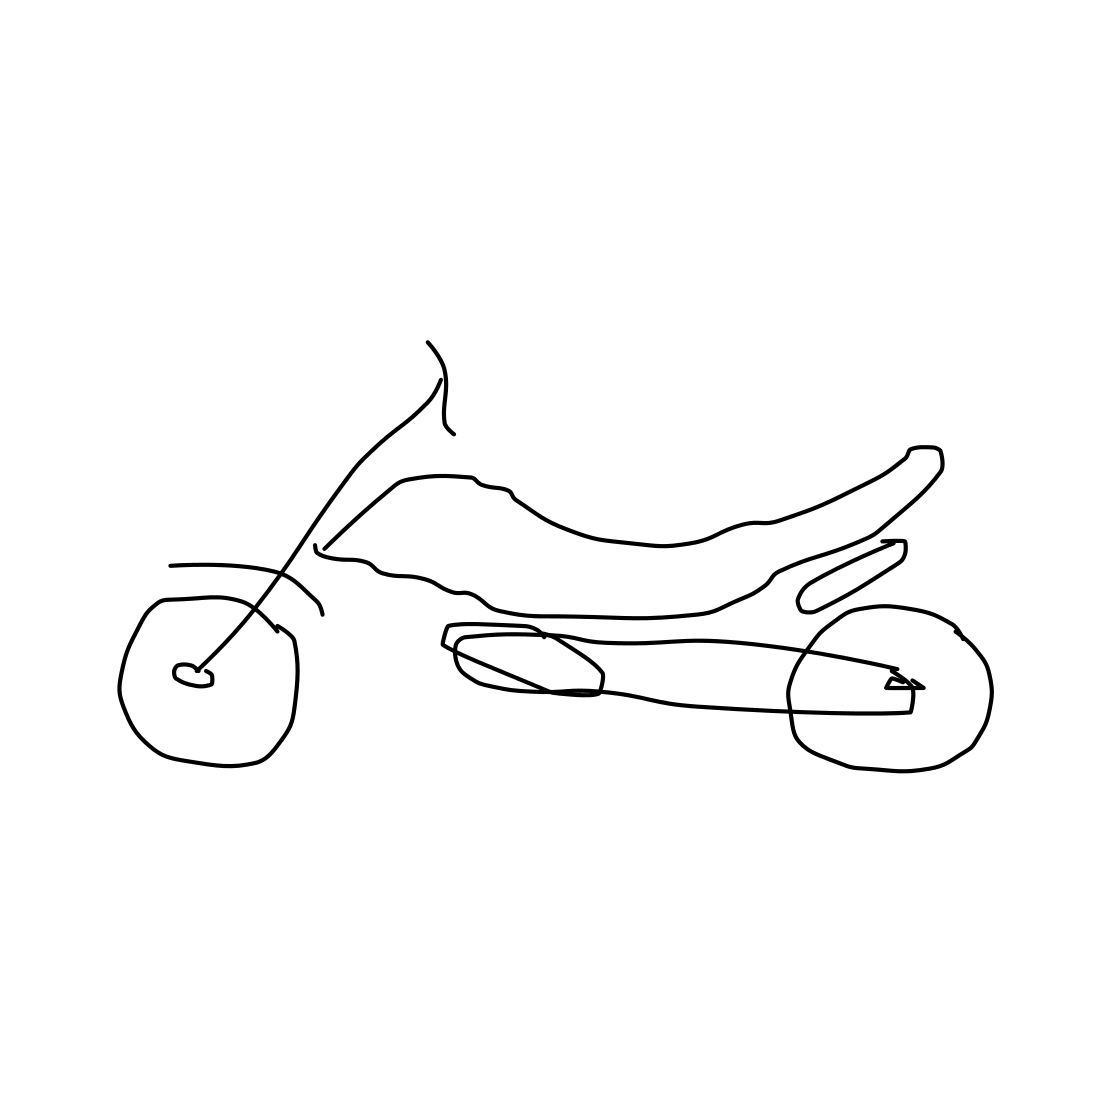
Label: motorbike